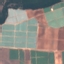
Land use / land cover: PermanentCrop